Question: I want to create a tableView or tabs that expands when user selects them. This is very commonly used in webpages using jquery.
you can check <URL>
Can anyone tell me how to achieve this in my iPad app ? Or any pointers would be appreciated.
TIA
Sam
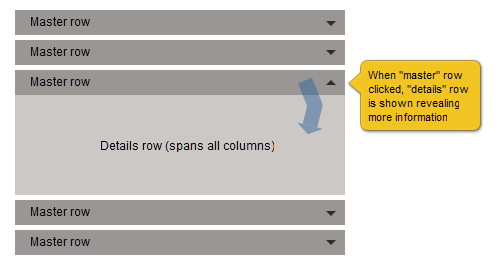
Answer: 1.Use UITableView for first type of tab.
a) Use Header and Cell View in your desired format.
b) Hide and unhide cell view with some animation.
2.Use UISegementedControl for second type of tab.
a) Use function addTarget :
'''
[self.mySegmentedControl addTarget:self action:@selector(segmentChanged) forControlEvents:UIControlEventValueChanged];
'''
b) Implement segmentChanged :
'''
- (void) segmentChanged:(UISegmentedControl *)paramSender{
//check if its the same control that triggered the change event
if ([paramSender isEqual:self.mySegmentedControl]){
//get index position for the selected control
NSInteger selectedIndex = [paramSender selectedSegmentIndex];
if (selectedIndex == 1 ) { // do required } and so on....
}
}
'''